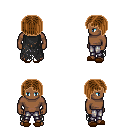
a pixel art fantasy rpg character, male body template, human, dark skin, black tattered cape, metal pants, brown pageboy hairstyle, brown slippers, four views (front, back, left, right), 2x2 character sprite sheet, small pixel art, hard edges, no anti-aliasing